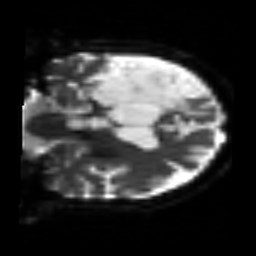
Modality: sbref
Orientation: coronal
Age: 64
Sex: male
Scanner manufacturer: siemens
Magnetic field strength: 3 T
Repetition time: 3.2 s
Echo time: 0.081 s